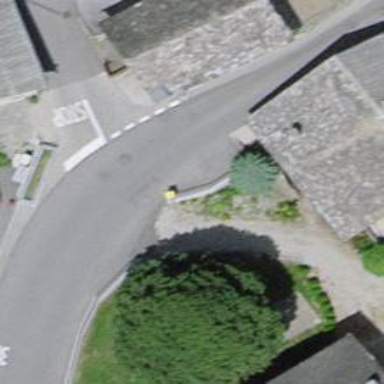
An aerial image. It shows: Post box is visible.